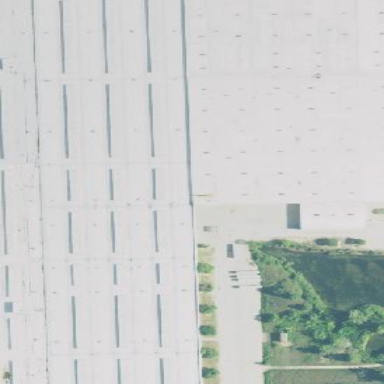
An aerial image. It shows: Industrial building.